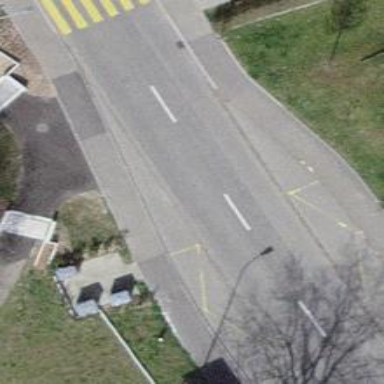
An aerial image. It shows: Bus stop with stop position for public transport.